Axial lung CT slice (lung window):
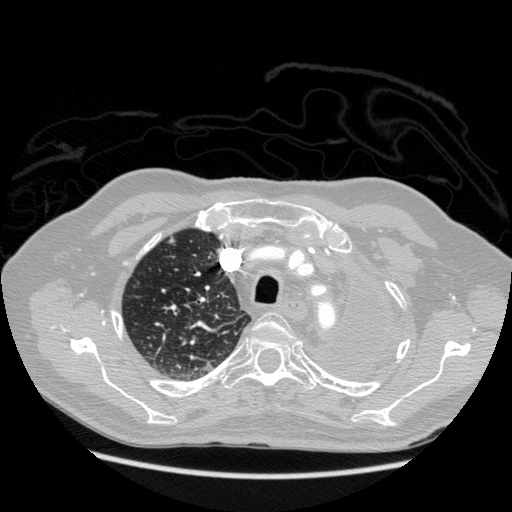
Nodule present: yes
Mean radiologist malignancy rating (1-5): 2